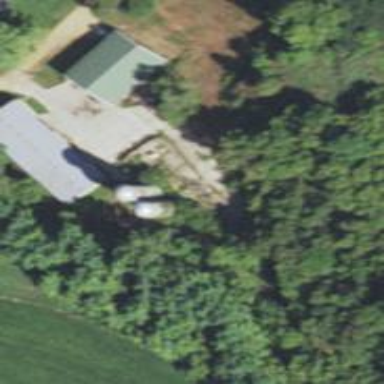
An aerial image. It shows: Silo.